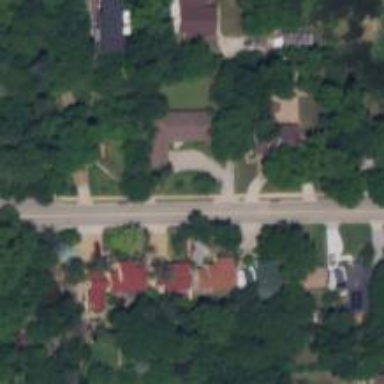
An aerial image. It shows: Residential road with sidewalk on the left.